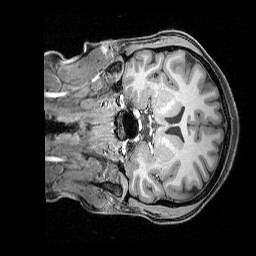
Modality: T1w
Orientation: coronal
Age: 27
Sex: female
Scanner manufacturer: siemens
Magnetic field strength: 3 T
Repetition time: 2.3 s
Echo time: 0.00324 s